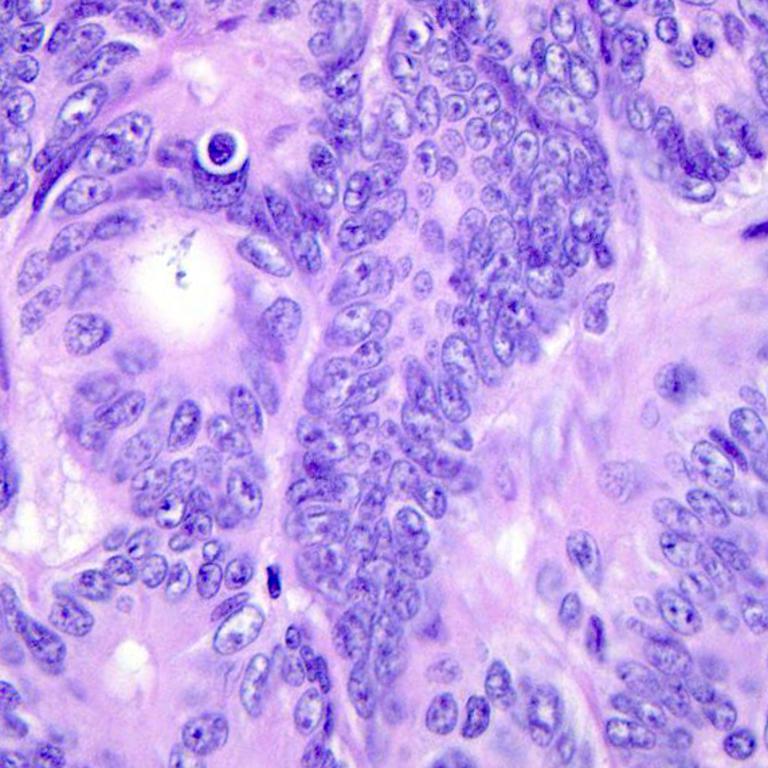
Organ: colon
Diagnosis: adenocarcinomas